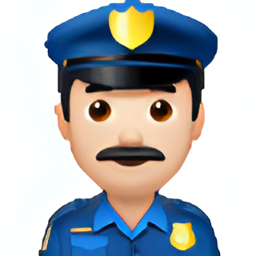
Name: male police officer type 1 2
Emoji: 👮🏻‍♂️
Group: People & Body
Sub-group: person-role